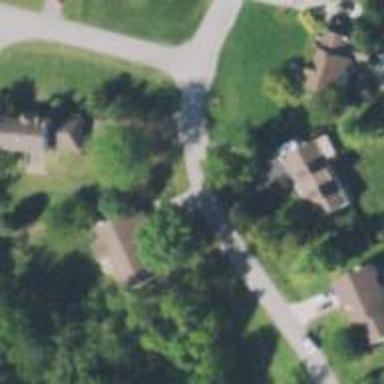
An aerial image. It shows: Residential road.